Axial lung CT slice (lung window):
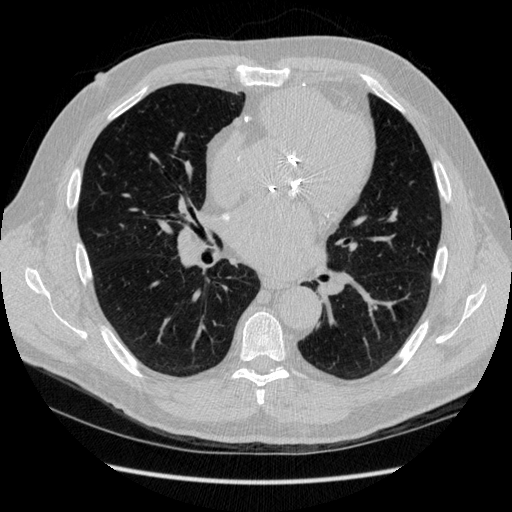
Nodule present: no